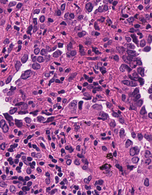
Tumor epithelial tissue: yes
Tumor-associated stroma tissue: yes
Normal tissue: no